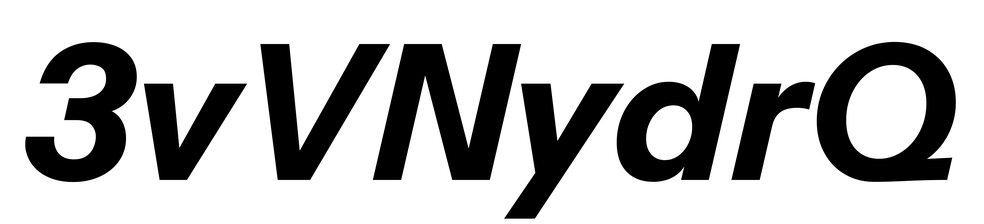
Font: InstrumentSans-Italic_Bold_Italic